Question: I am beginner in magento.I need to remove required field for select option in configurable products and add into shopping cart pages in magento.In product details page,customers can purchased set of product and individual product.For example, Product A can buy shirt model and product B can buy pant model but product A and product B can show shirt and pant.so i am using product

How to remove required field and add into shopping cart page in magento? Please advice me
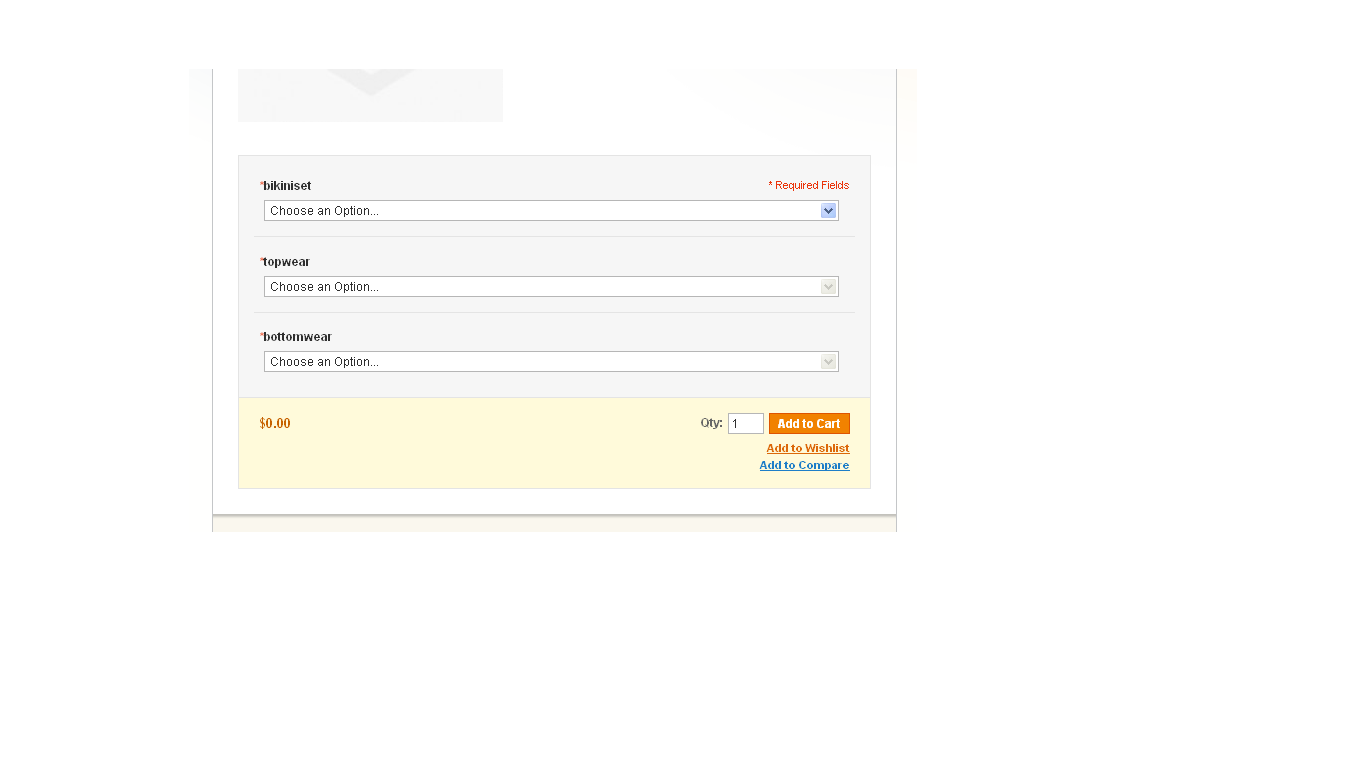
Answer: You are using the wrong kind of products. Configurable product options are always required.
I think you need to look at using grouped or bundled products to do what you want.
<URL>
<URL>